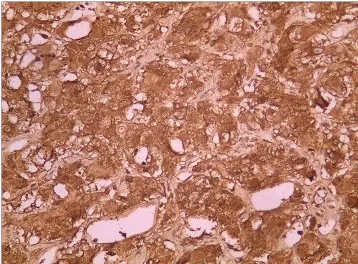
(C) Immunohistochemical staining showing chromogranin A (CgA).
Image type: pathology (immunostaining)